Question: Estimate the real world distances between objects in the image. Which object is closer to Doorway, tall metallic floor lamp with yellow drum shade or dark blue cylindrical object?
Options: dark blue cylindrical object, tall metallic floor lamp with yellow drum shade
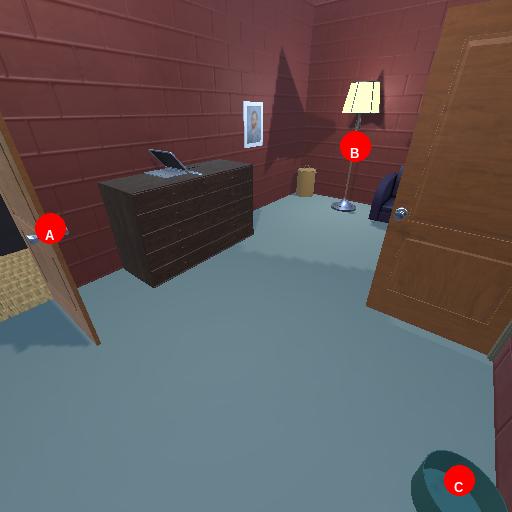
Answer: dark blue cylindrical object